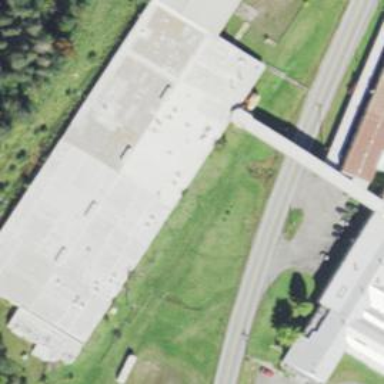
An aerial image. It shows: Sawmill building.